Question: I have two textures: background and mask. I need to make output that mask defines what is revealed form background. Very important part is that mask needs to be less size then background I will move it in runtime revealing parts of background.

Project is on WP7 so there is limited <URL> manipulation.
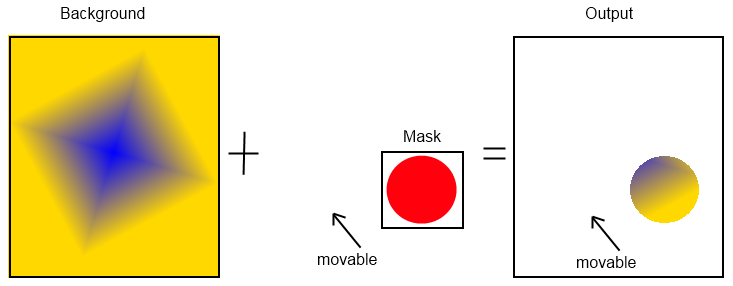
Answer: You can use the built in with the to achieve the masking you are after.
The steps are:
1. Clear the stencil buffer
2. Draw your mask to the stencil buffer using AlphaTestEffect so only non-transparent pixels are drawn.
3. Draw your image using stencil buffer masking.
The Crappy Coding article <URL> shows how to do this and has working sample code.